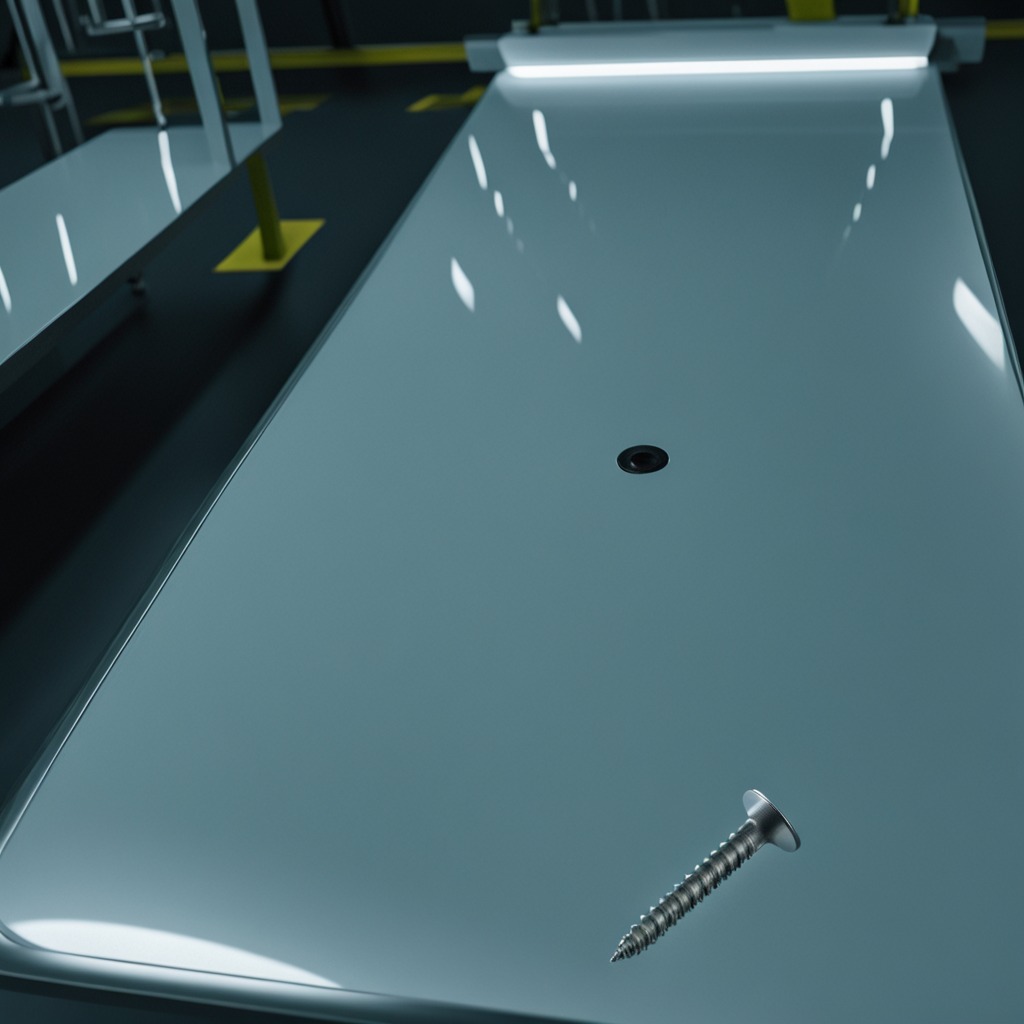
A metal screw is lying on a high-gloss table in a ship maintenance bay industrial lighting.